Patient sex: M
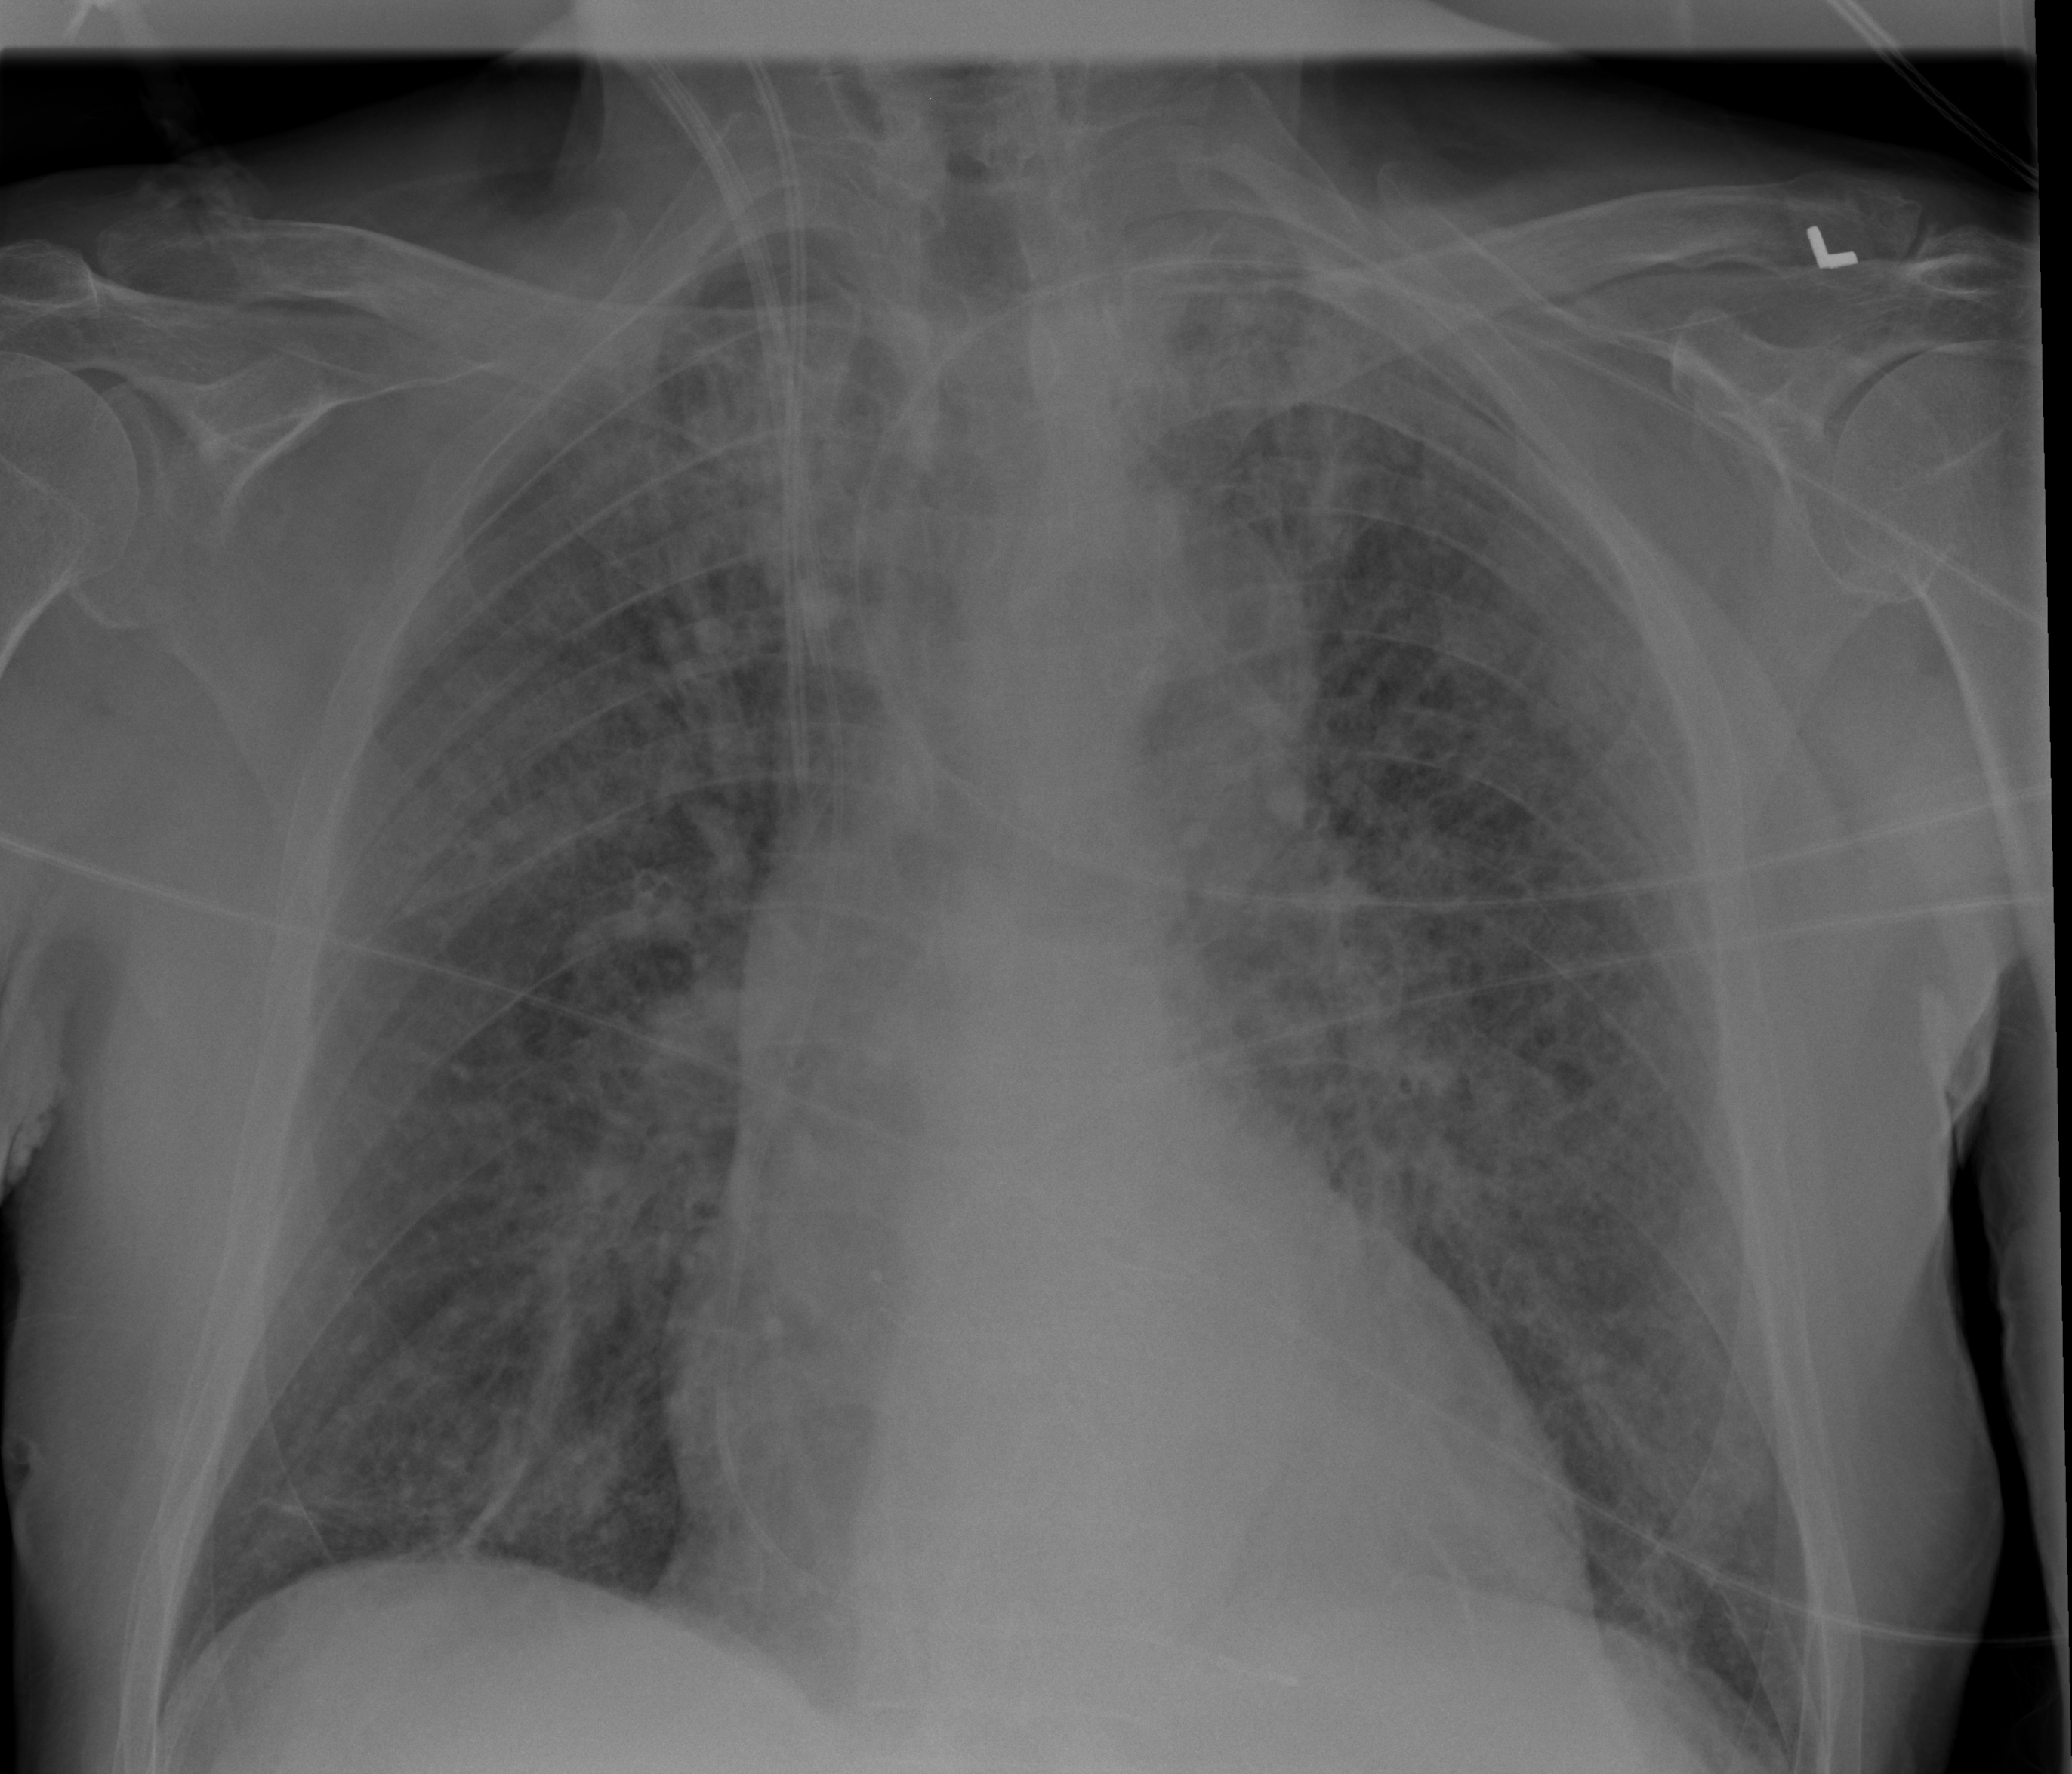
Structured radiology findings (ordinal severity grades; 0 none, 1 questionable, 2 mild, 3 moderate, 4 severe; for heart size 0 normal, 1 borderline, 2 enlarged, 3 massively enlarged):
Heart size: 1
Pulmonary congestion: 2
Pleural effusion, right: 0
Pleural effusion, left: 0
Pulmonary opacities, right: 2
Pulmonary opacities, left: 3
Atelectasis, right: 2
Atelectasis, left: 2